Question: I am newbie to web so, now am trying to create a menu with Arrow mark image to show/hide by clicking of image in vertical menu. Now I tried like below to click of menu it working but I have to show as like image :
'''
A
--a
--C
...D
B
--f
--g
..i
'''
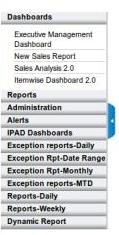
Answer: There is a tutorial for that using CSS/HTML5, just click the link <URL>
'''
<div id="box" class="hide">
<ul id="tab">
<li>
<img id="arrow" onclick="toggle('box');" src="/images/arrowleft.png">
</li>
</ul>
<div id="links">
<div id="deco">
<div class="bt"><a href="index.php" >HOME</a></div>
<div class="bt"><a href="tut.php" >TUTS</a></div>
<div class="bt"><a href="about.php" >ABOUT</a></div>
<div class="bt"><a href="contact.php" >CONTACT</a></div>
</div>
</div>
</div>
'''
'''
#box{
width: 190px;
font-size: 12px;
line-height: 20px;
right: -140px;
top: 25%; /* change this value to place the menu higher or lower */
position: fixed;
z-index: 100;
}
#tab{
float: left;
list-style: none outside none;
margin: 0;
padding: 0;
position: relative;
z-index: 99;
}
#tab li span{
display: block;
padding: 0 5px;
position: relative;
}
#links{
width: 80px;
padding: 10px;
float: left;
border-left: 1px solid #B4B8BB;
}
.show, .hide{
/* we specify the transition length for hiding and showing */
transition: margin-right .4s ease-in;
-webkit-transition: margin-right .4s ease-in;
}
.hide{
margin-right:0px;
}
.show{
margin-right:95px;
}
#arrow, .bt{
cursor: pointer;
}
.bt{
width: 77px;
height: 40px;
margin: -1px;
text-align:center;
border:1px solid #858fa6;
font: bold 13px Helvetica,Arial,sans-serif;
text-shadow:0px 0px 5px rgba(0, 0, 0, 0.75);
background:#014464;
background-image: -o-linear-gradient(left, #1F82AF, #002F44);
background-image: -ms-linear-gradient(left, #1F82AF, #002F44);
background-image: -moz-linear-gradient(left, #1F82AF, #002F44);
background-image: -webkit-linear-gradient(left, #1F82AF, #002F44);
background-image: -webkit-gradient(linear, left top, right top, from(#1F82AF), to(#002F44));
}
.bt a{
line-height: 40px;
color: #fff;
display: block;
}
.bt:hover{
transition: background .3s linear;
background: #32A3D3;
-o-transition: background .3s linear;
-moz-transition: background .3s linear;
-webkit-transition: background .3s linear;
}
#deco{
width: 75px;
float: left;
box-shadow:0px 0px 5px #000;
-moz-box-shadow:0px 0px 5px #000;
-webkit-box-shadow:0px 0px 5px #000;
}
'''
'''
function toggle(id) {
var el = document.getElementById(id);
var img = document.getElementById("arrow");
var box = el.getAttribute("class");
if(box == "hide"){
el.setAttribute("class", "show");
delay(img, "/images/arrowright.png", 400);
}
else{
el.setAttribute("class", "hide");
delay(img, "/images/arrowleft.png", 400);
}
}
function delay(elem, src, delayTime){
window.setTimeout(function() {elem.setAttribute("src", src);}, delayTime);
}
'''